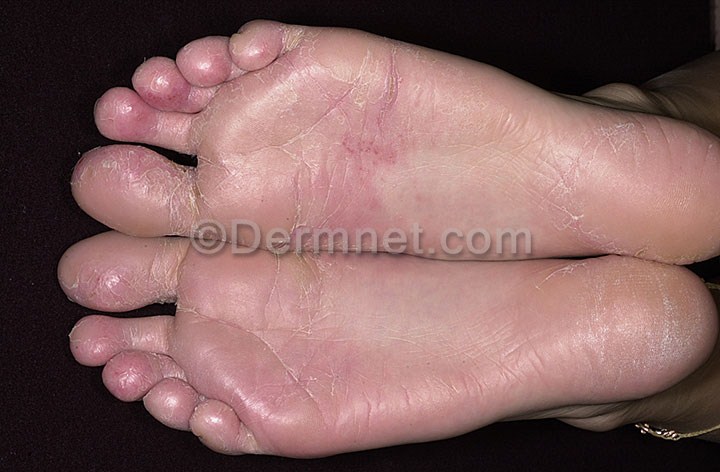
Disease: Eczema Photos